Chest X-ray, AP view. Patient: 28 years old, sex M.
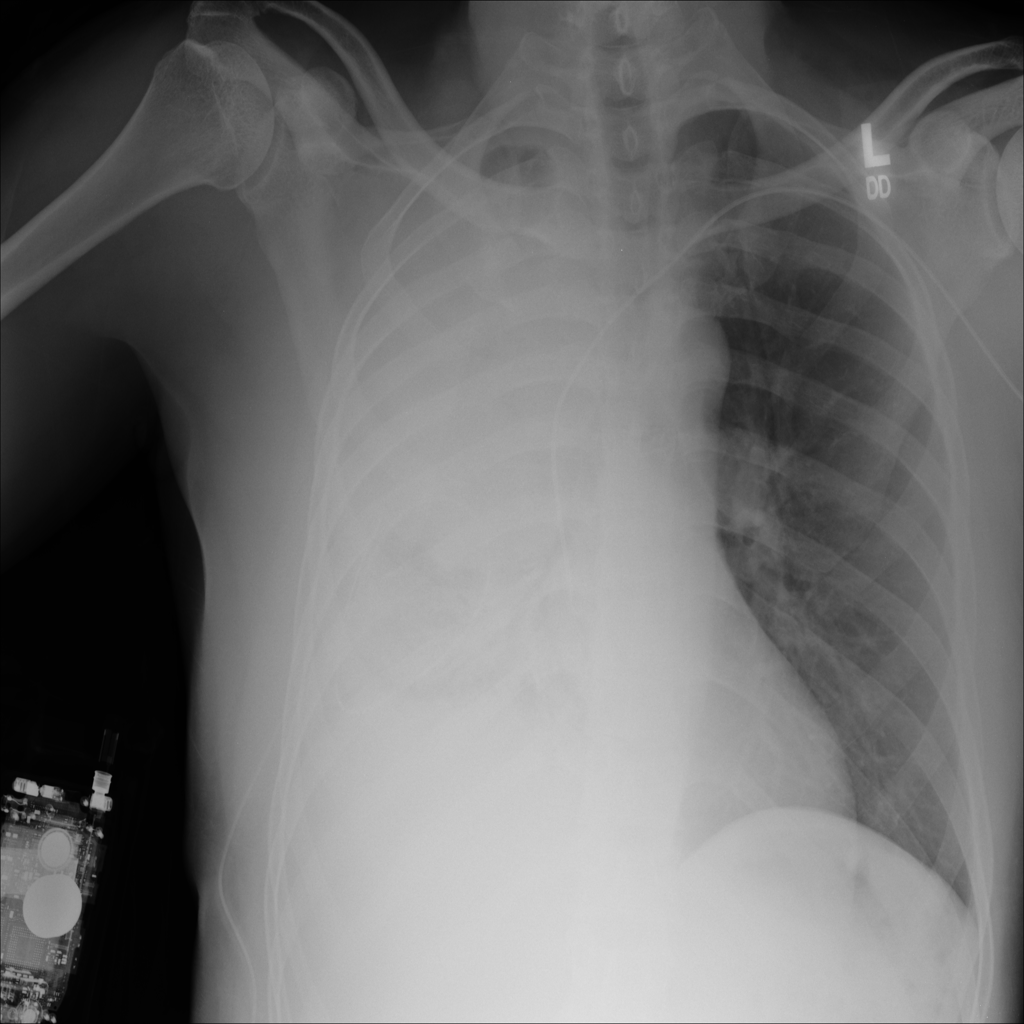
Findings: No Finding